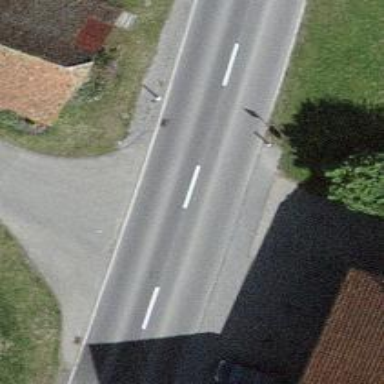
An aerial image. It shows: Bus stop with designated stop position for public transport.